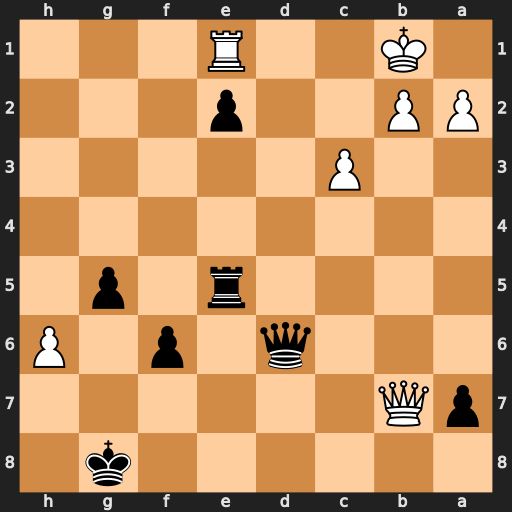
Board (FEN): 6k1/pQ6/3q1p1P/4r1p1/8/2P5/PP2p3/1K2R3
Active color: b
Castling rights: -
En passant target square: -
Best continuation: Qd1+ Rxd1 exd1=Q#